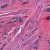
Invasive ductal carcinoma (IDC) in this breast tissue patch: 1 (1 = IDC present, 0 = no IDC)